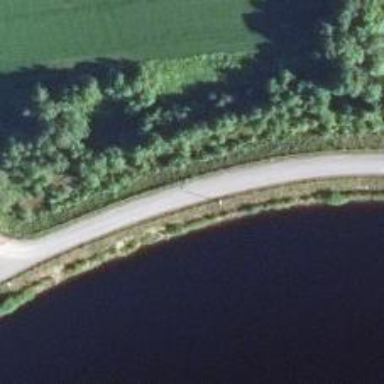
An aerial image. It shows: Unclassified road with asphalt surface and embankment.